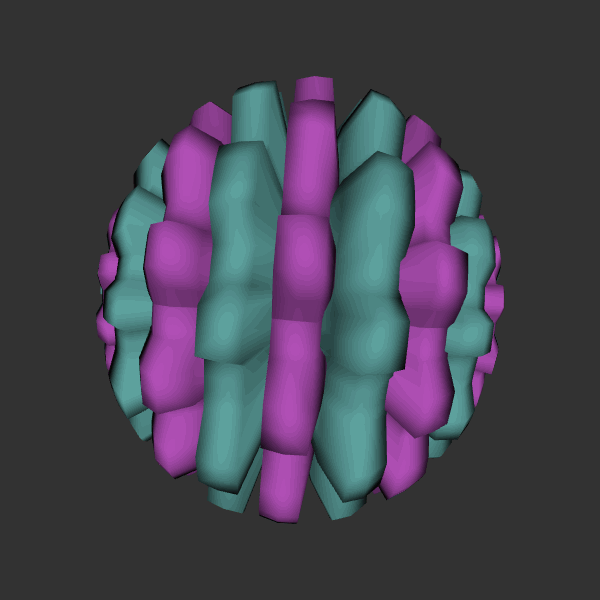
Background: dark